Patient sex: M
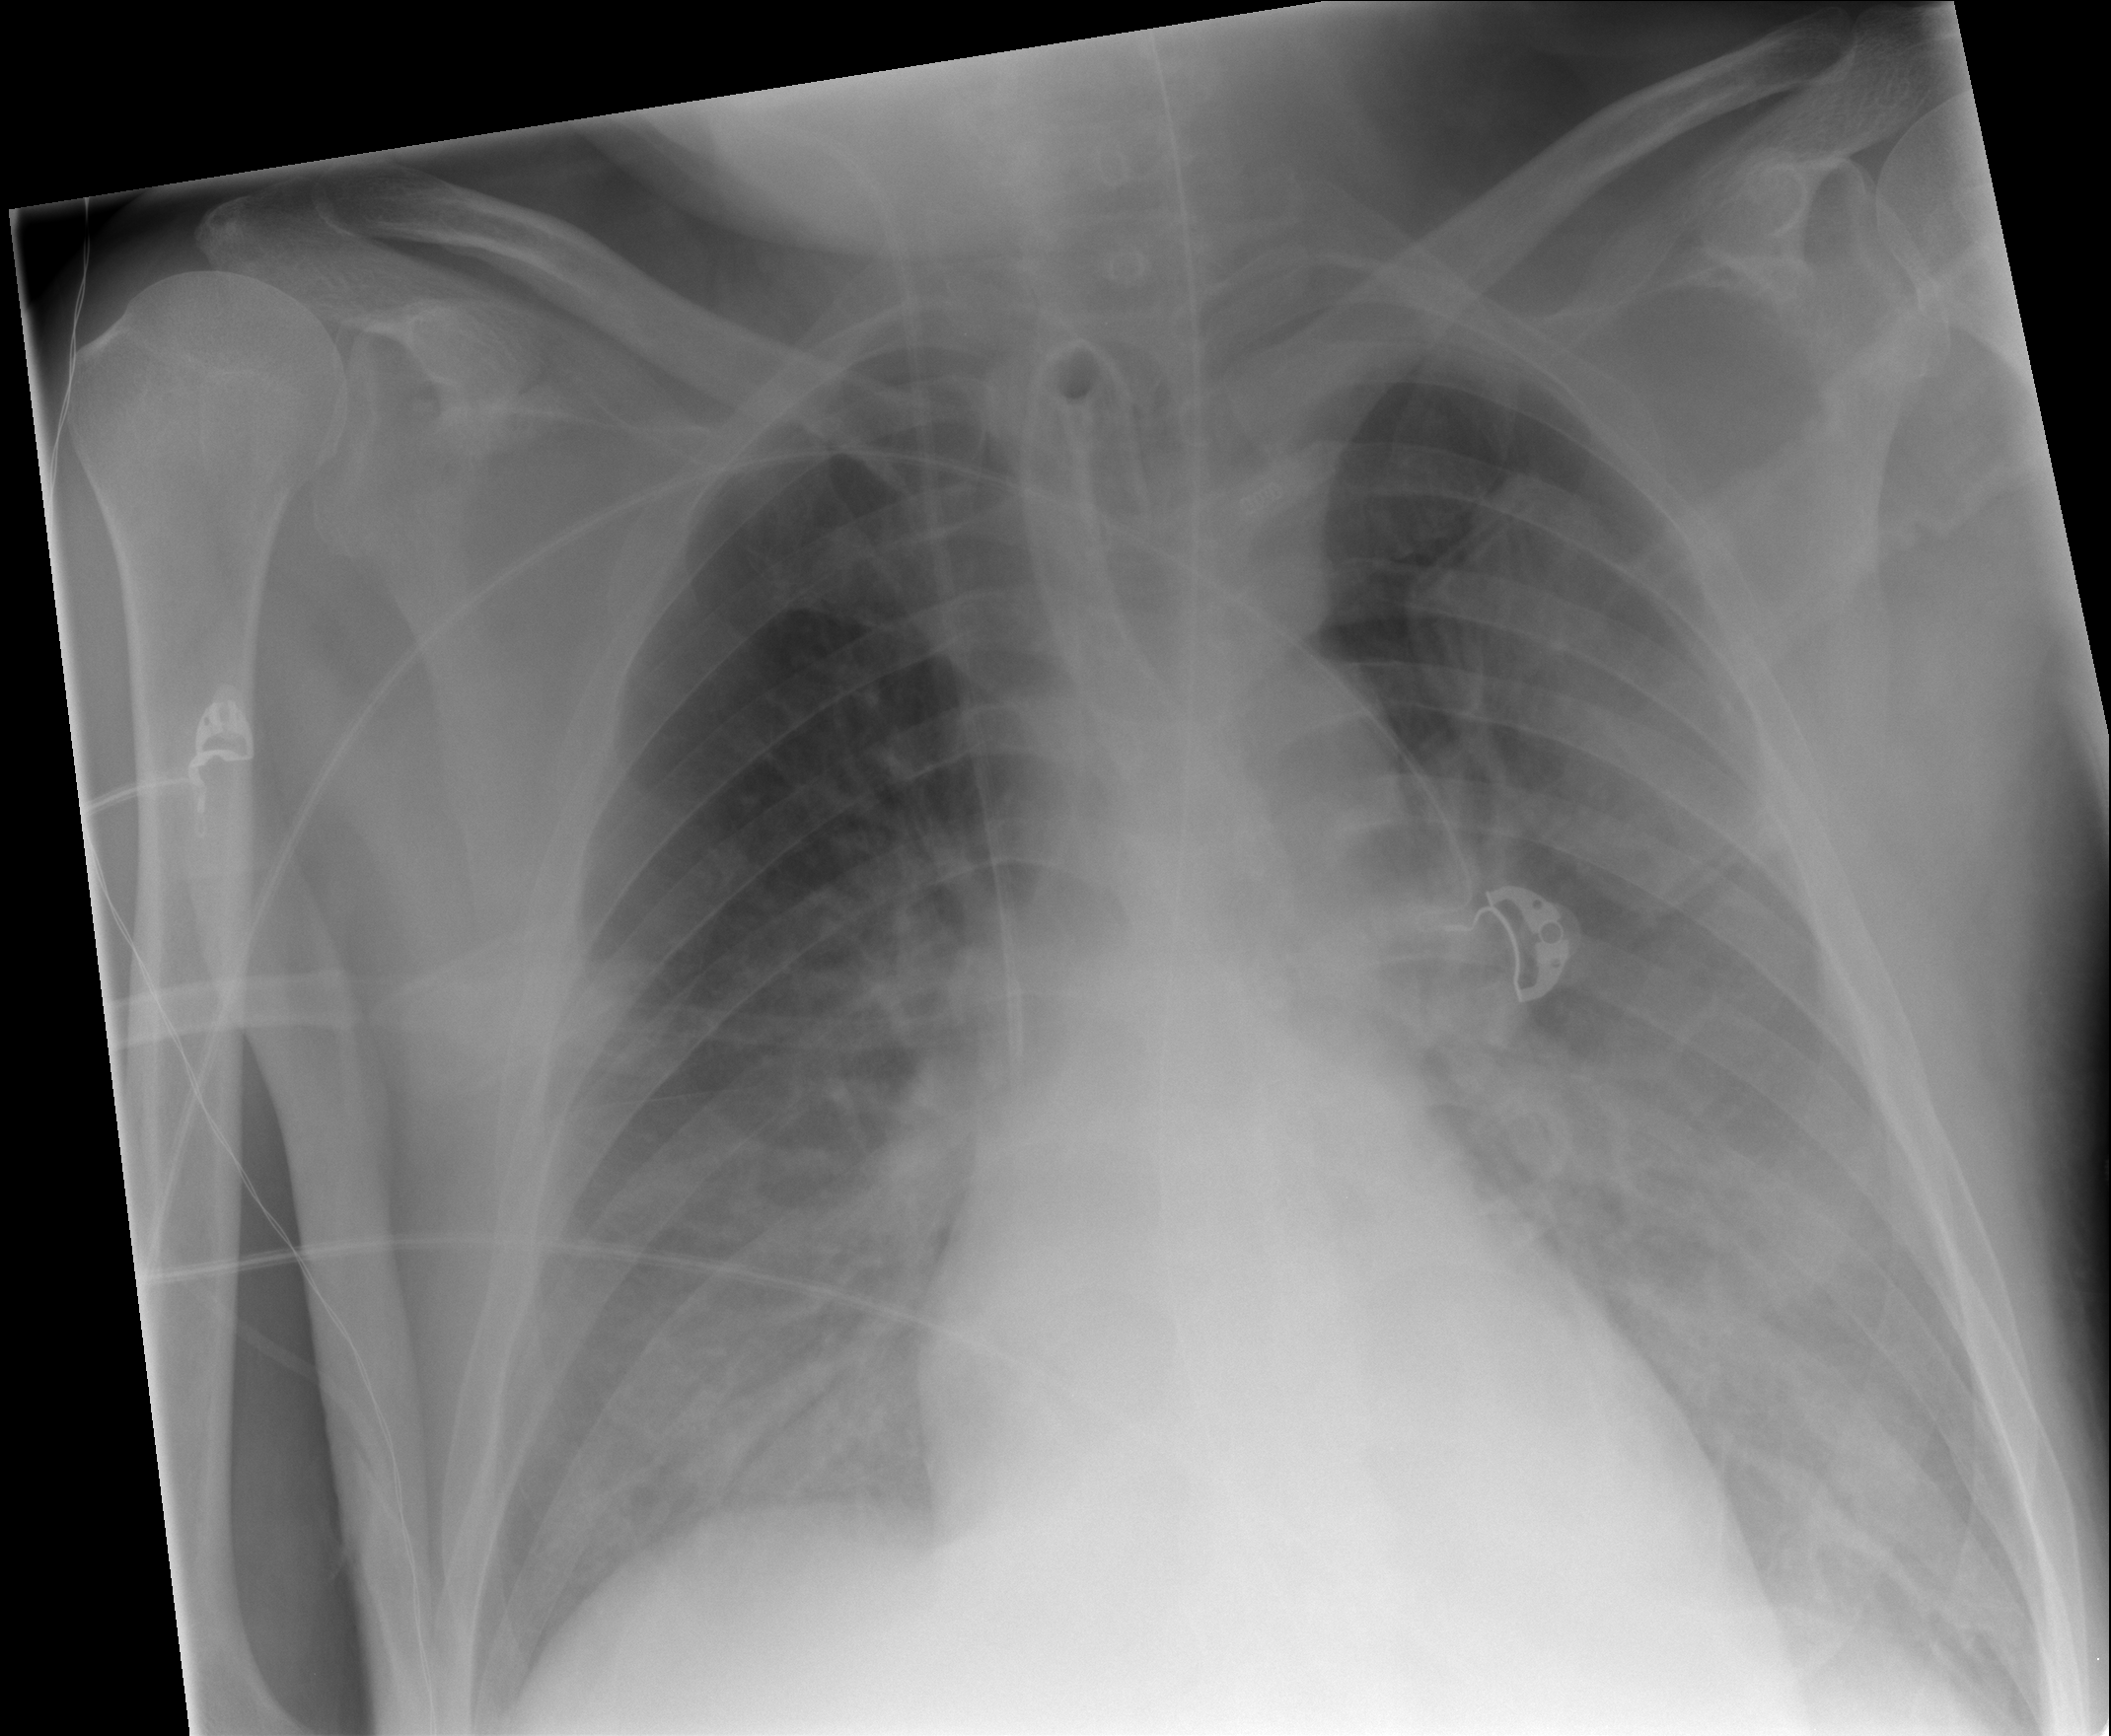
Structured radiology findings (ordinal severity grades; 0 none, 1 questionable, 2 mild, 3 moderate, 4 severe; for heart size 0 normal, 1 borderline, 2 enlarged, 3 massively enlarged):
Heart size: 0
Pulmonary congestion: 2
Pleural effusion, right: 2
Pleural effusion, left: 2
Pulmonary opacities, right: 0
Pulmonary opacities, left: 0
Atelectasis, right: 2
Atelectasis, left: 2